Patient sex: M
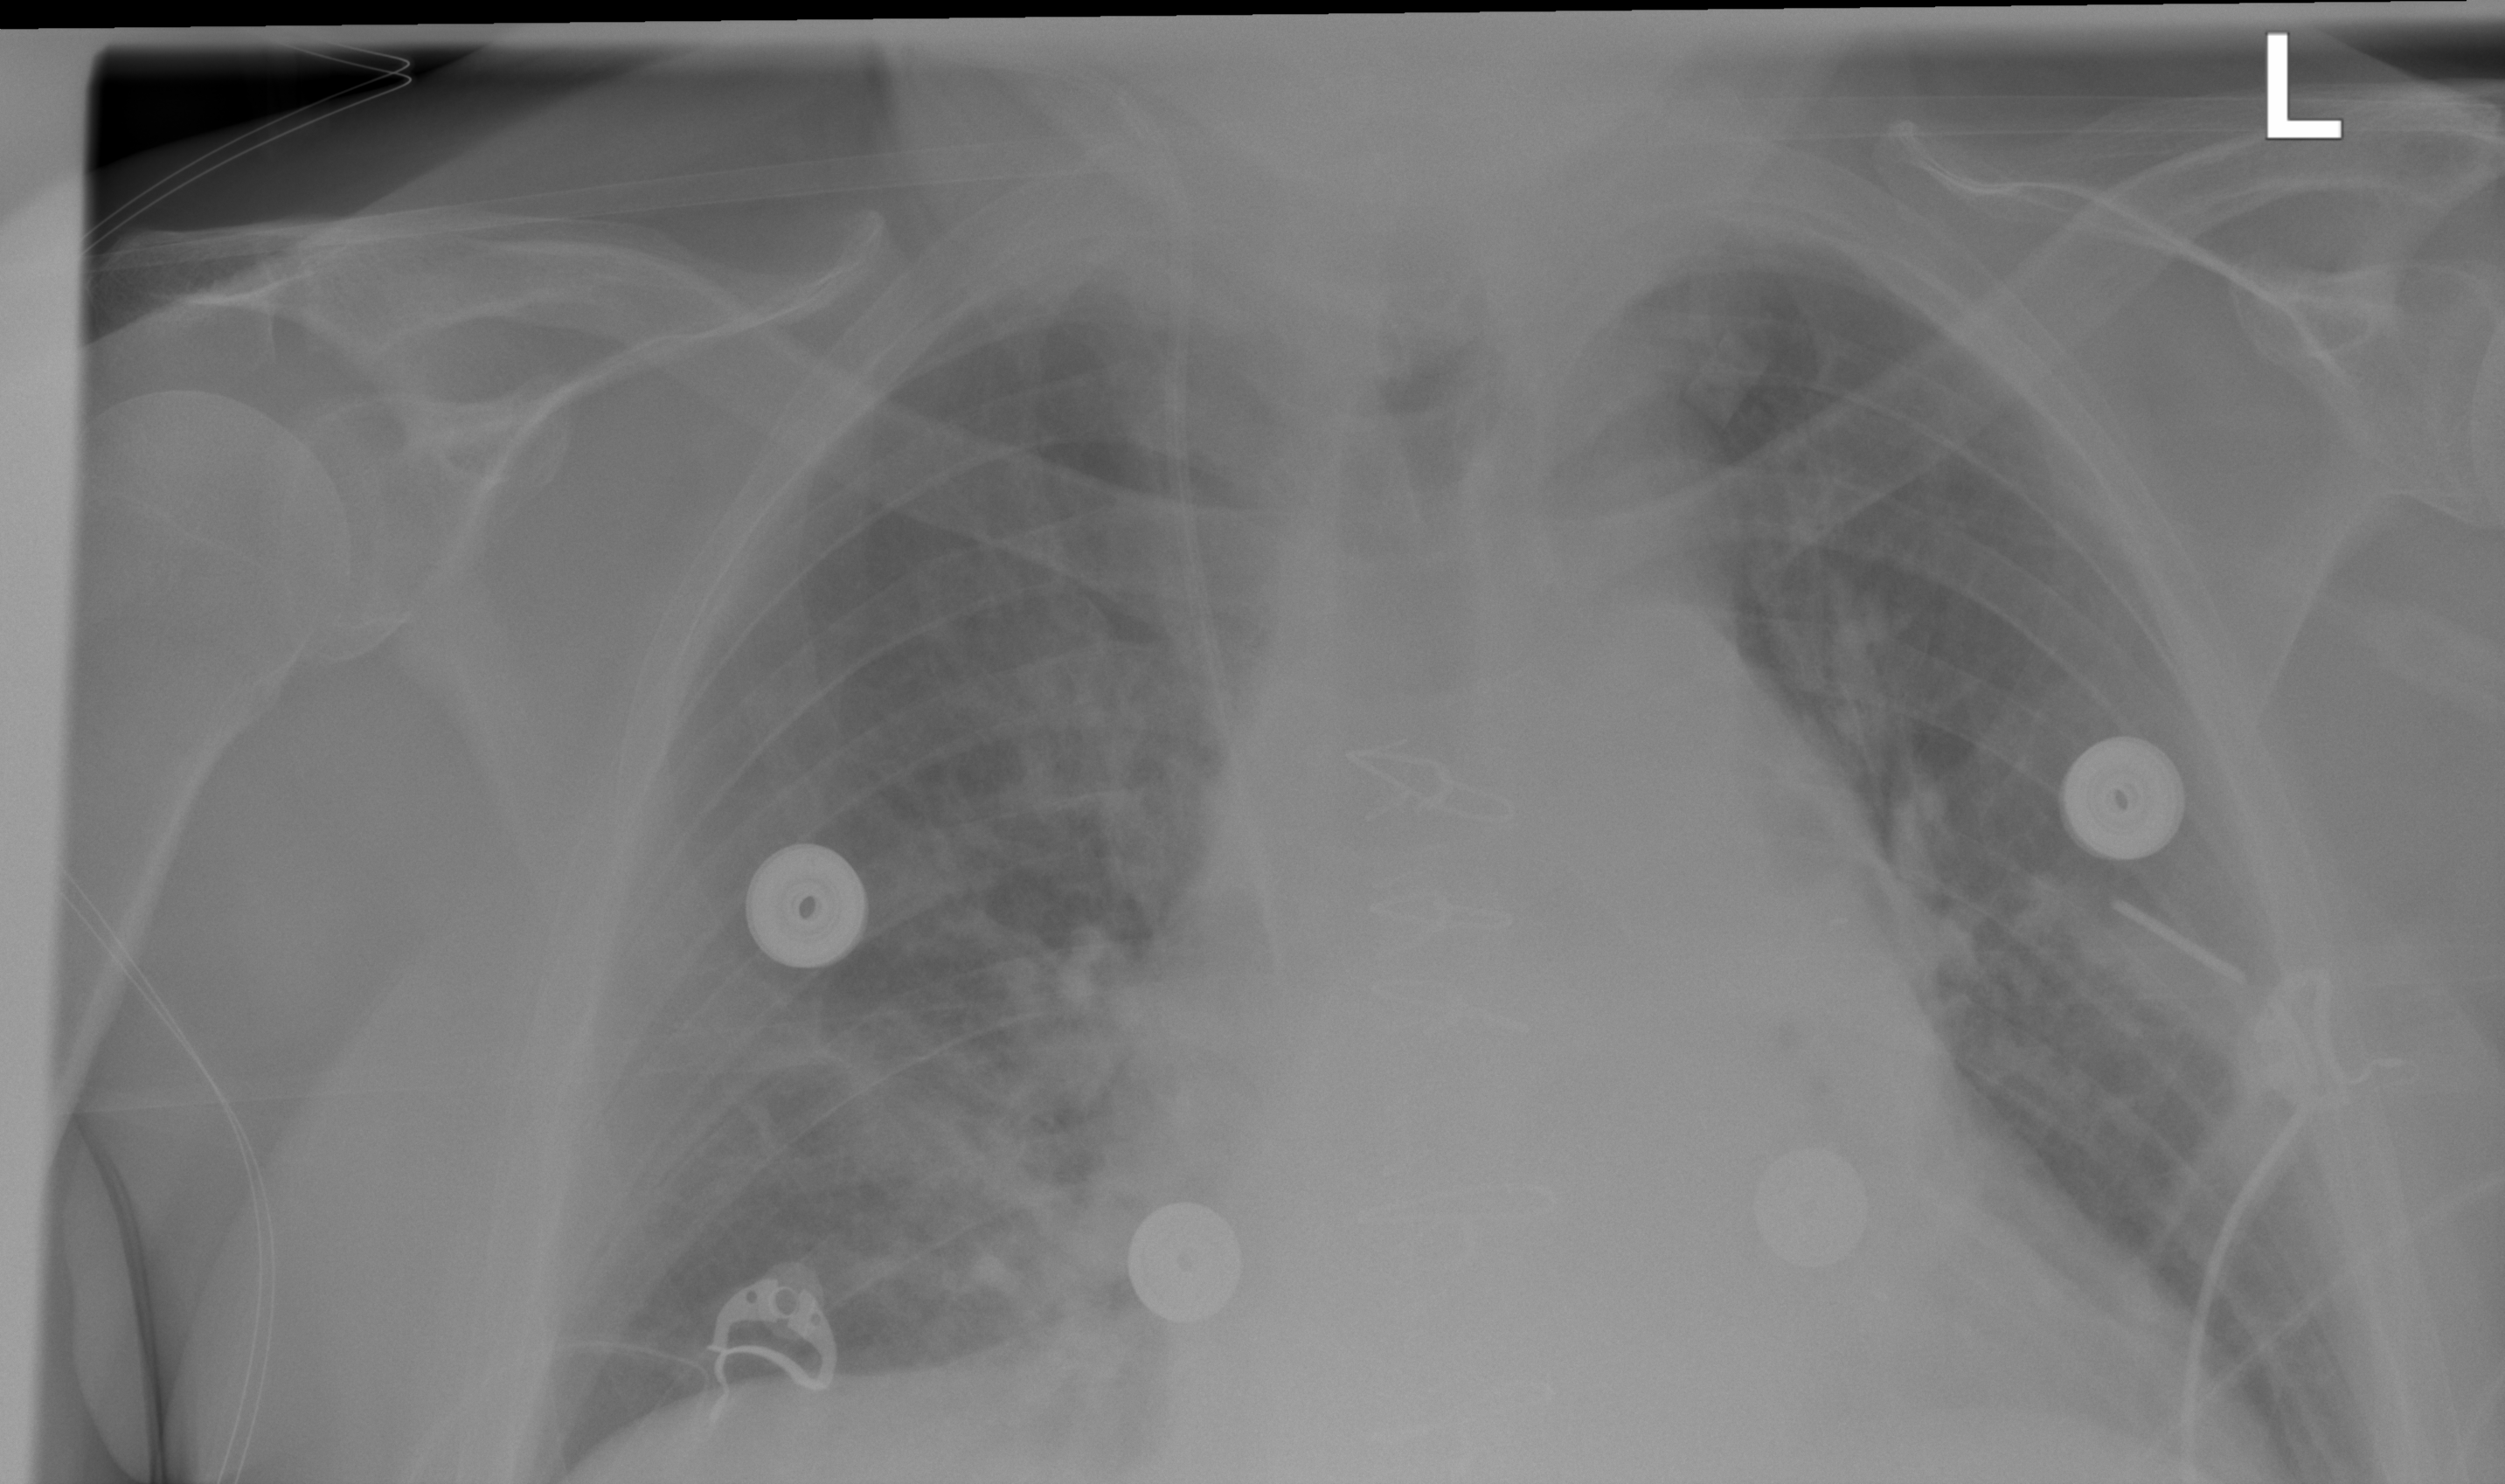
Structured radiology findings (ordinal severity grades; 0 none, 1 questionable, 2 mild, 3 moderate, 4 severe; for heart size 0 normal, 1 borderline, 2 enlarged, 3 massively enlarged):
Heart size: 2
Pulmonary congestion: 0
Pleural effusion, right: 0
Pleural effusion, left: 0
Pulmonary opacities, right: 2
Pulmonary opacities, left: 0
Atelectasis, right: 0
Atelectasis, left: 0